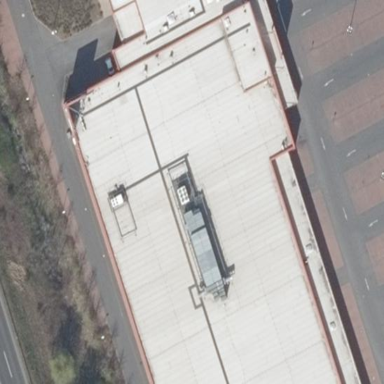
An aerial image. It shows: Retail building in mall.